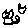
Label: cat